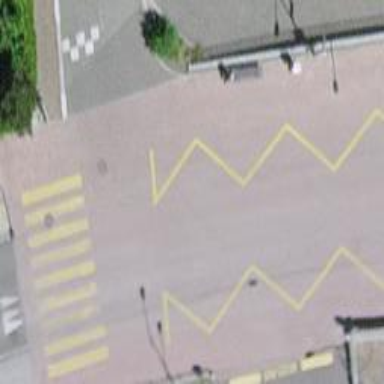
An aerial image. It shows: Bus stop with platform for public transport.